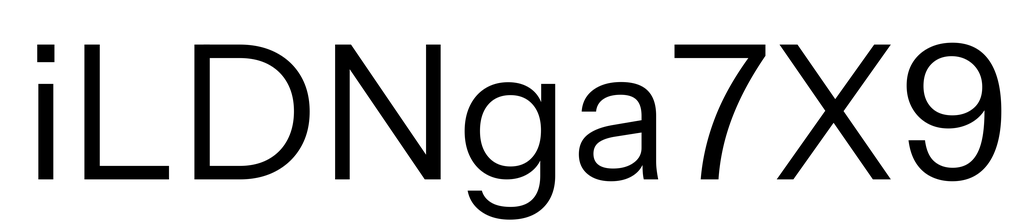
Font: InstrumentSans_Regular